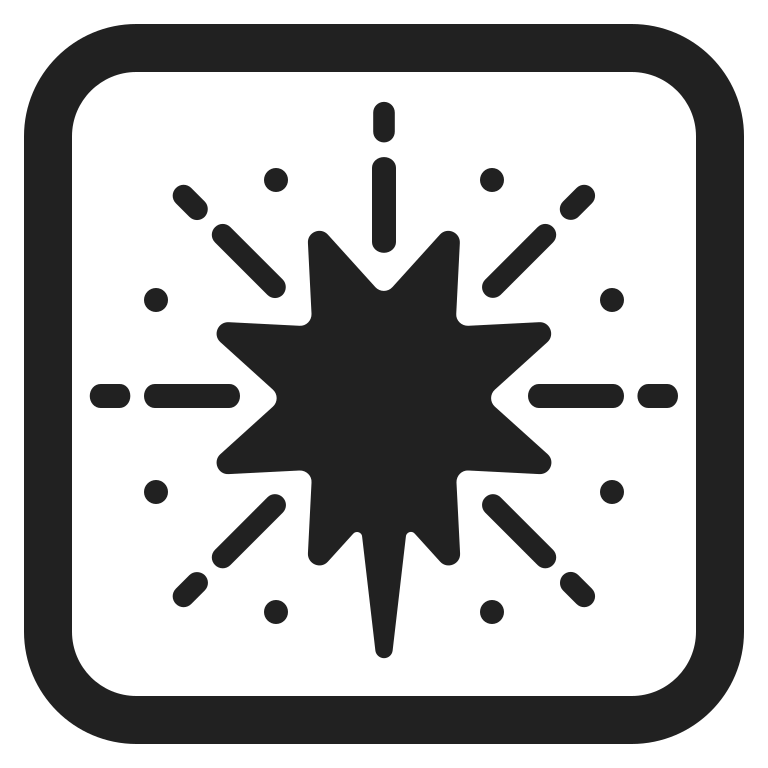
fireworks high contrast